Aerial crown-view tile of a tropical tree (Barro Colorado Island, Panama), acquired 20241216:
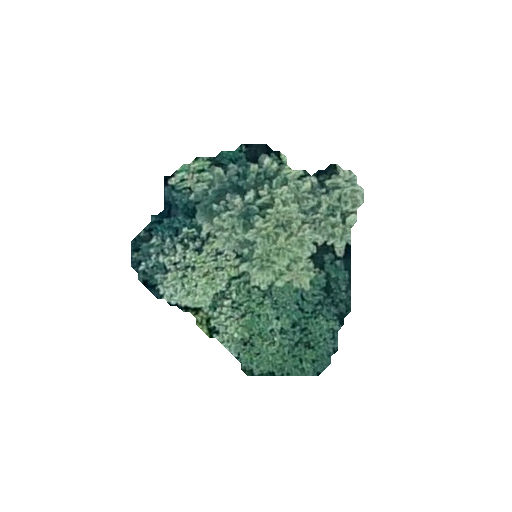
Species: Jacaranda copaia
GBIF accepted scientific name: Jacaranda copaia
Crown area: 54.45 m²